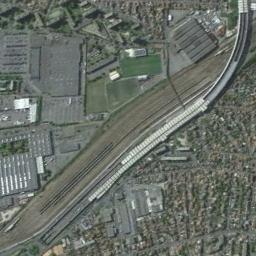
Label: railway_station